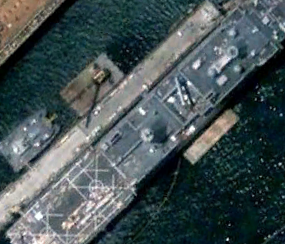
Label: combat